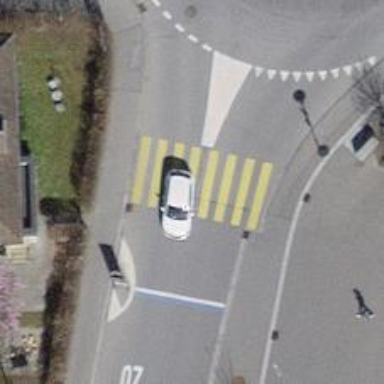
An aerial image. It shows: Uncontrolled crossing with zebra marking and crossing island.